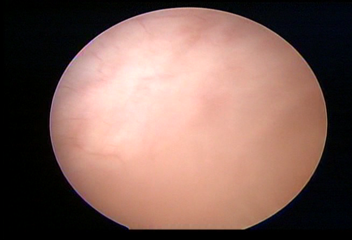
Modality: WLC
Class: Normal mucosa
Bladder cancer association: No